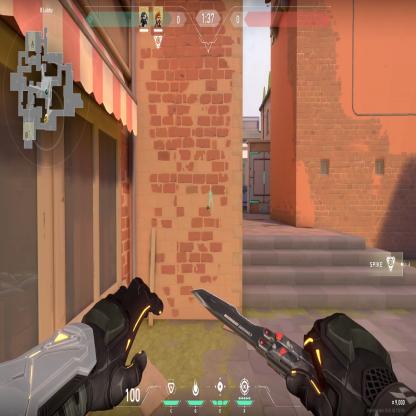
Label: teammate